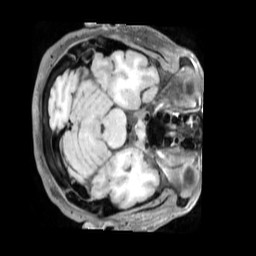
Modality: T1w
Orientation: axial
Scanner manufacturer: philips
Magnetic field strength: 3 T
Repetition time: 0.6 s
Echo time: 0.02833 s